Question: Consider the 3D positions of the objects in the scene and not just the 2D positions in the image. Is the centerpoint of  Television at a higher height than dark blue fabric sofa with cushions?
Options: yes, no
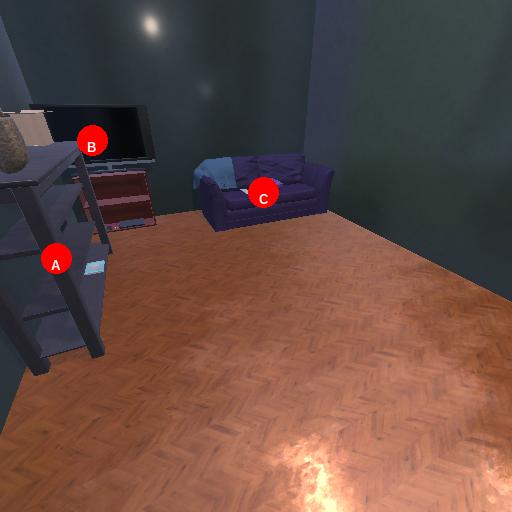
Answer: yes